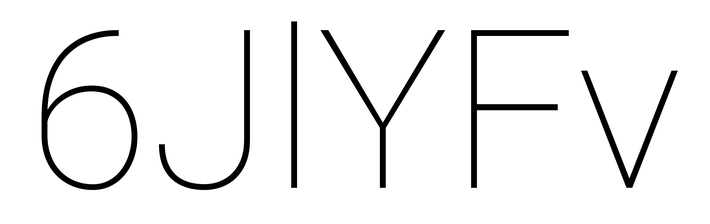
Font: Roboto_Thin